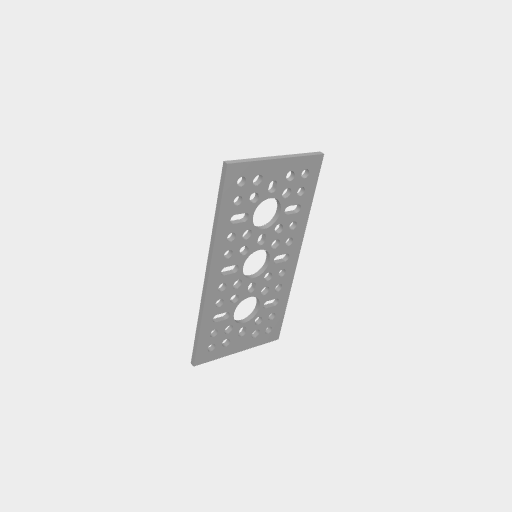
Part: PatternPlate1x3H